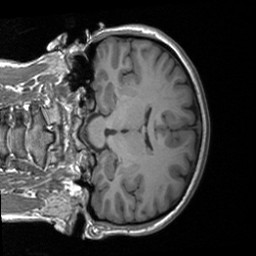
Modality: T1w
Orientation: coronal
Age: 22
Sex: female
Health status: healthy
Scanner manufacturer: siemens
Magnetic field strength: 3 T
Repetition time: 1.9 s
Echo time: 0.00226 s